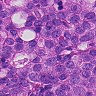
Metastatic tissue present: yes